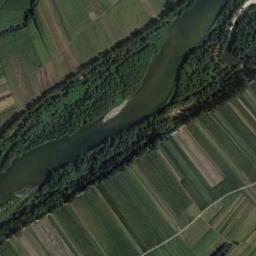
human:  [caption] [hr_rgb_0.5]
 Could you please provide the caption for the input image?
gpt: The dark green river with a floodplain covered with vegetation goes through the farmland .

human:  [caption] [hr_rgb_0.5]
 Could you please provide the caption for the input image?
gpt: The river is surrounded by trees .

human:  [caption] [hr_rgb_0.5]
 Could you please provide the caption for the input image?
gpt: A curvy green river with small islands and green and tan mixed fields on both sides of the bank .

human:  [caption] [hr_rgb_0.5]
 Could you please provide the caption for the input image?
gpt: The river goes through farmland and trees .

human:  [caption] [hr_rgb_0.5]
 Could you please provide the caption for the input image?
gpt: There are some green trees and green farmlands near the river .